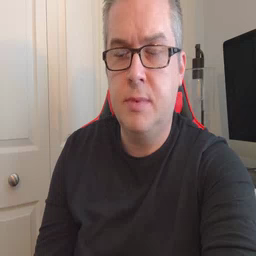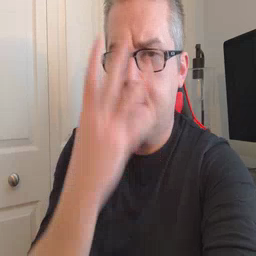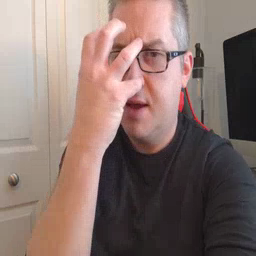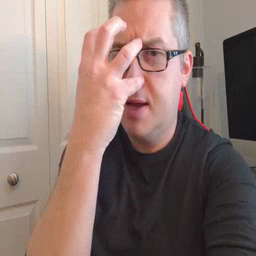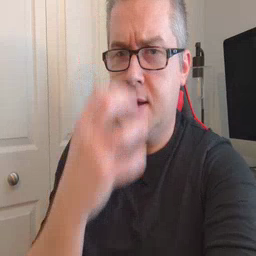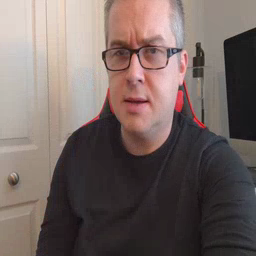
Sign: mad